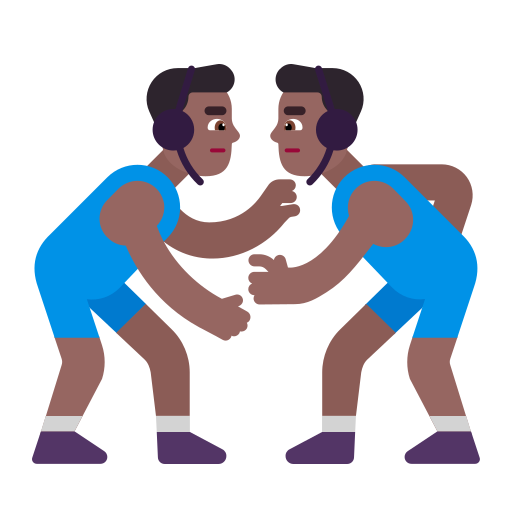
man wrestling flat  dark